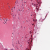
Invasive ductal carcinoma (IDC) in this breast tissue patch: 0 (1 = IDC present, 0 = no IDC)